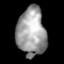
Tissue: skin
Cell type: Epithelial cells
Senescence score: 0.9047
Nuclear area (px): 1367
Mean DAPI intensity: 158.707